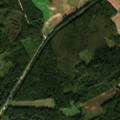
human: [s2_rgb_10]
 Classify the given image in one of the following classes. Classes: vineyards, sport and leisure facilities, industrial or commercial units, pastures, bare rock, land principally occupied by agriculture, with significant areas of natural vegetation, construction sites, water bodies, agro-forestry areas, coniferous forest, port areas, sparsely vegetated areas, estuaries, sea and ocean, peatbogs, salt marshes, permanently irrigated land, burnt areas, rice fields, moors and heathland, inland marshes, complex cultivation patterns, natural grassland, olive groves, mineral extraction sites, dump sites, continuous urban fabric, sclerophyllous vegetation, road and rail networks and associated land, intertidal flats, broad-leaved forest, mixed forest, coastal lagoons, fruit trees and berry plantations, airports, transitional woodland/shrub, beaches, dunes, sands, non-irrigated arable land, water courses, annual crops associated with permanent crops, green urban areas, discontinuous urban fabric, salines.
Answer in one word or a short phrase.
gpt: non-irrigated arable land, land principally occupied by agriculture, with significant areas of natural vegetation, mixed forest